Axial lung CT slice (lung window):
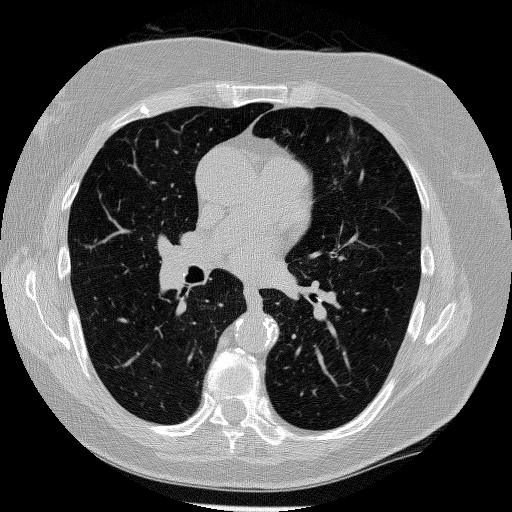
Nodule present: no